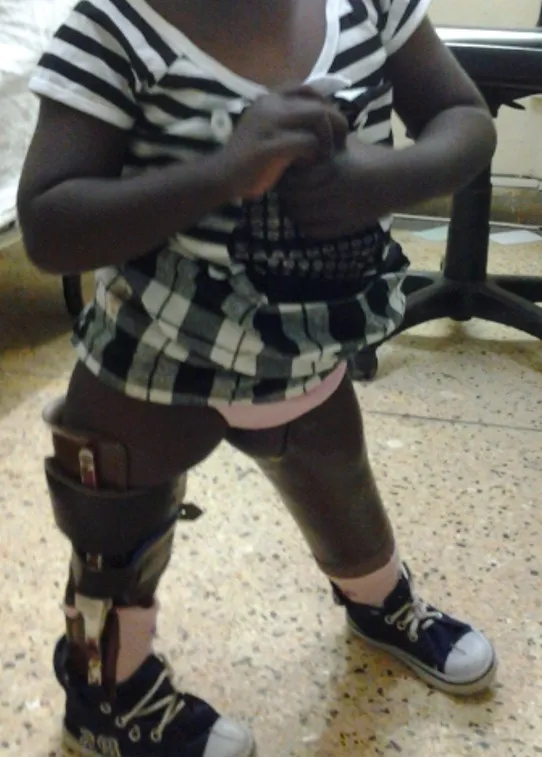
Child ambulating with left lower limb prosthesis and right ankle foot orthosis.
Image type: medical_photograph (skin_photograph)